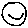
Label: smiley face